You are looking at the unprocessed time series of a bearing vibration snapshot. Based on the visible evidence, which condition applies: normal, inner_race, outer_race, ball?
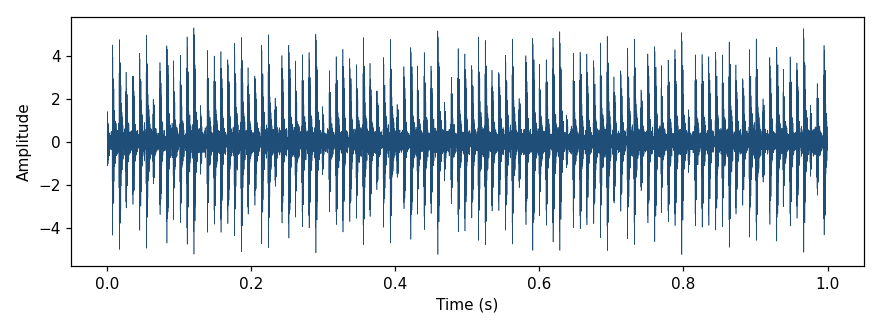
Answer: outer_race